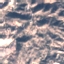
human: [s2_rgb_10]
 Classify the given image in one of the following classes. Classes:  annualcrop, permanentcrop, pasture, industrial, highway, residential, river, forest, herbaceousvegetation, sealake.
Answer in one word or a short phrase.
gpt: HerbaceousVegetation